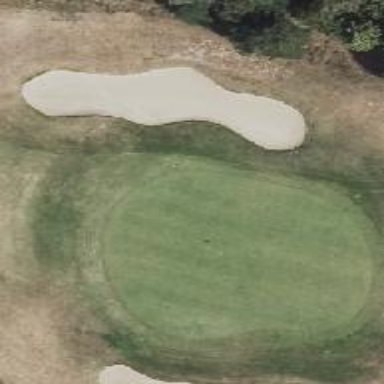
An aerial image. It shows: Golf green.